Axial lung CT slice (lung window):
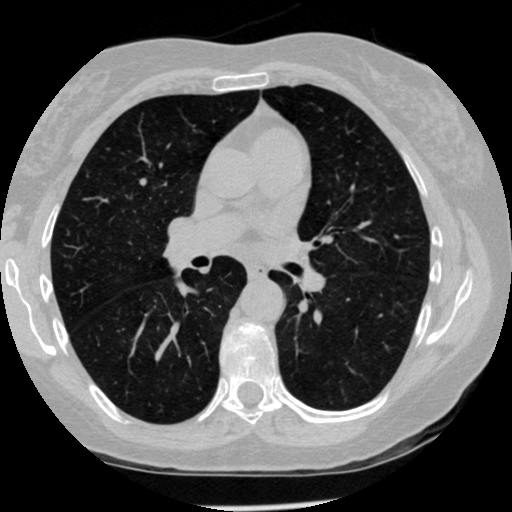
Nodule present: no